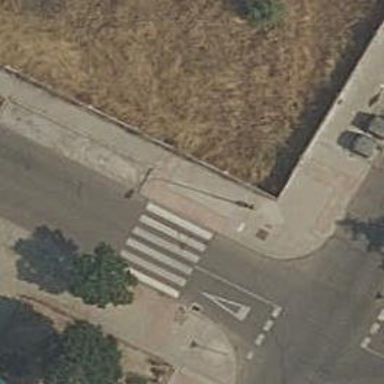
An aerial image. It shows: Zebra crossing on the road.